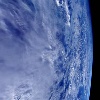
Label: cloud